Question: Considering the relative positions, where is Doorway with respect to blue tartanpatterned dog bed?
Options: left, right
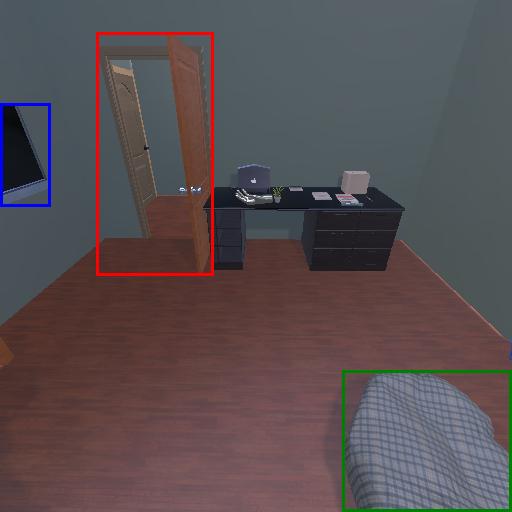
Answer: left